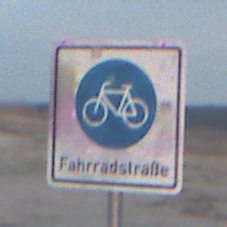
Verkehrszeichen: BeginnFahrradstrasse
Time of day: SunriseSunset
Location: Outdoor (Beach)
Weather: PartlyCloudy
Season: NotSpecified
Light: Natural